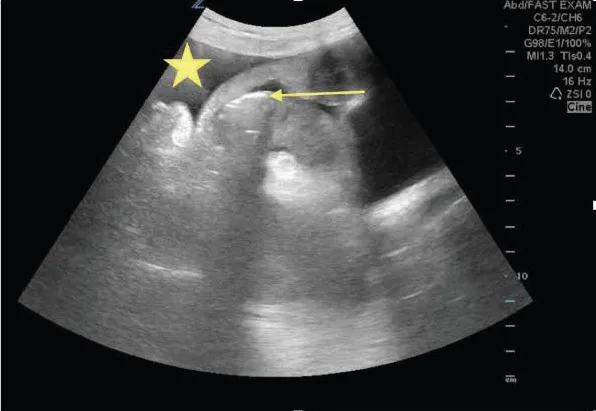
(b): A point of care ultrasound (POCUS) image of the abdomen showing dilated loops of small bowel with evidence of hyperechoic foci within the bowel wall (arrow) and the presence of free intra-abdominal fluid (star).
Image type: radiology (ultrasound)